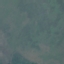
Land use / land cover: HerbaceousVegetation